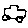
Label: car